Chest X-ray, PA view. Patient: 72 years old, sex F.
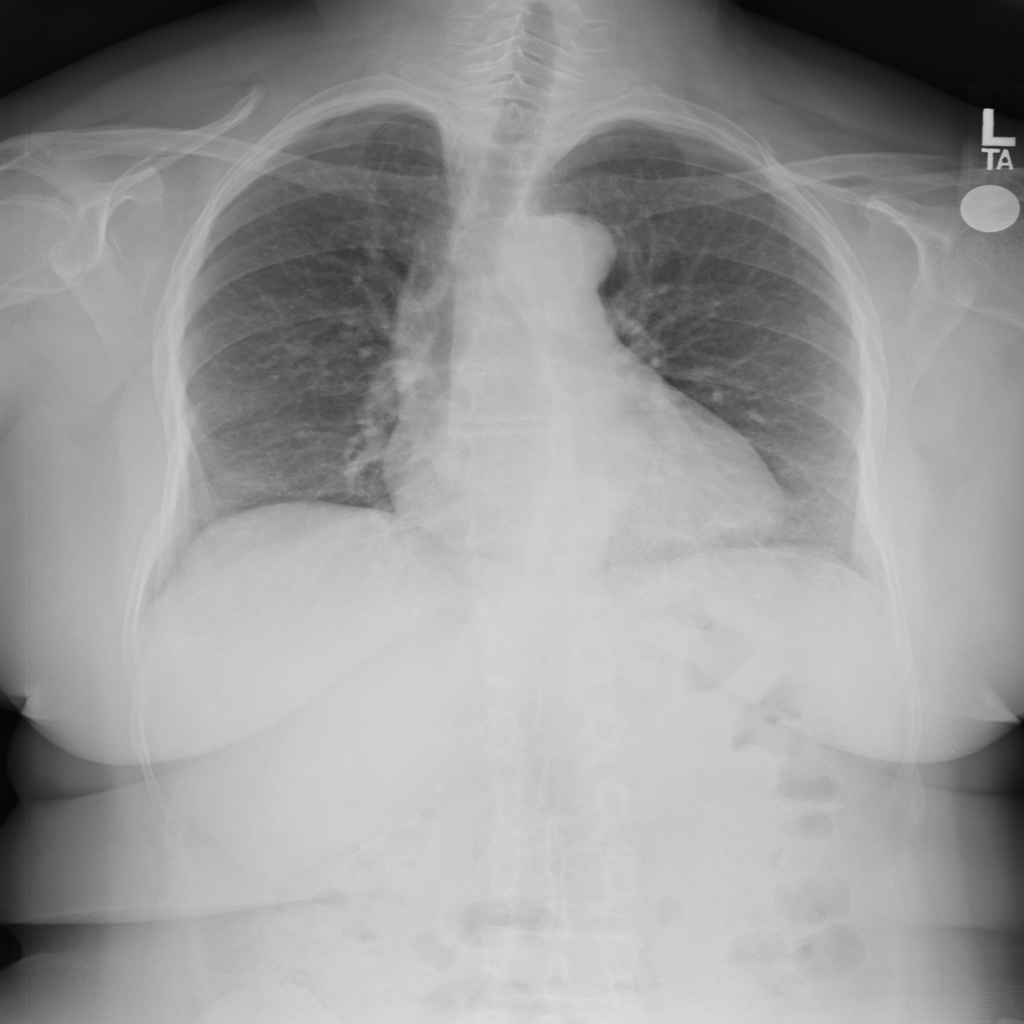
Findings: No Finding